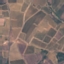
Label: PermanentCrop